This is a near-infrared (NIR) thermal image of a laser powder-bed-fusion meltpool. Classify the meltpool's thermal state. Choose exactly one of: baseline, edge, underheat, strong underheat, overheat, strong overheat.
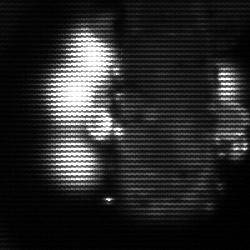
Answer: strong underheat